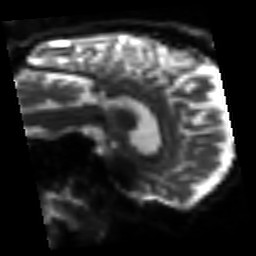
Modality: sbref
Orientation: sagittal
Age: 56
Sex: male
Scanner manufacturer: siemens
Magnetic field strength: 3 T
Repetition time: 3.2 s
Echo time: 0.081 s